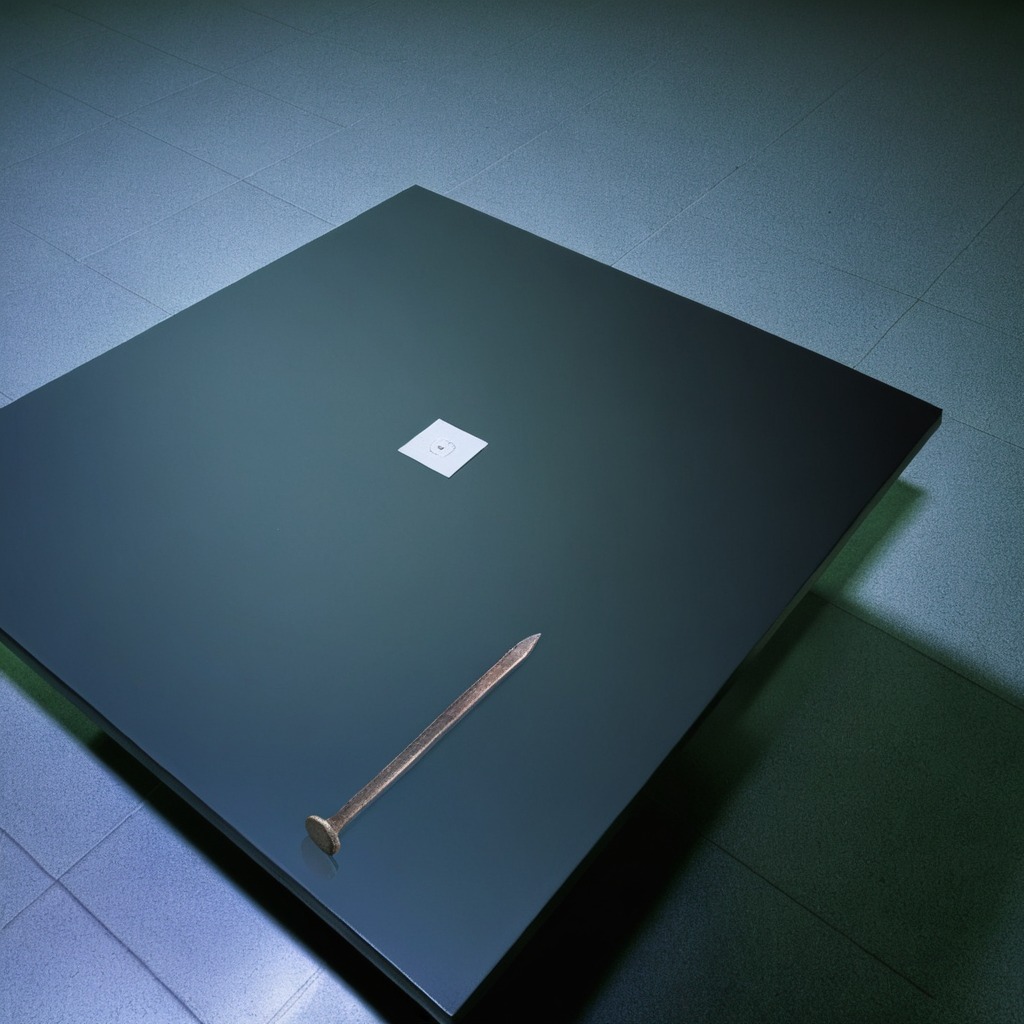
An iron nail is lying on a clean empty table in a railway signal maintenance room.